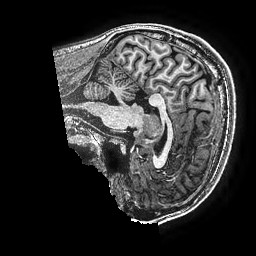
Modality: T1w
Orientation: sagittal
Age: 18
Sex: male
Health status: ill
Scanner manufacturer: ge
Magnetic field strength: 3 T
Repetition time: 0.00766 s
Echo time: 0.003476 s